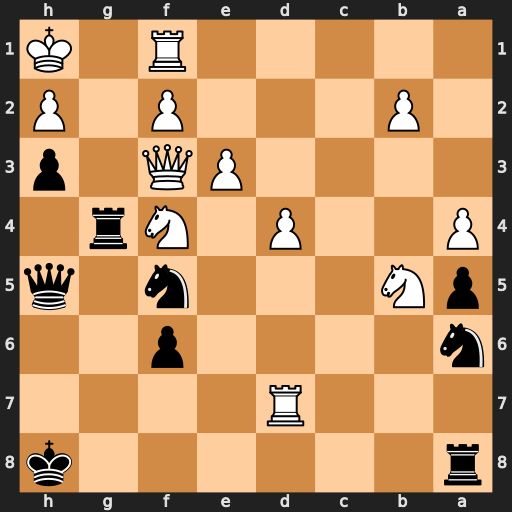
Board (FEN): r6k/3R4/n4p2/pN3n1q/P2P1Nr1/4PQ1p/1P3P1P/5R1K
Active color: b
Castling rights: -
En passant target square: -
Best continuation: Rg1+ Kxg1 Qxf3